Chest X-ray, AP view. Patient: 74 years old, sex M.
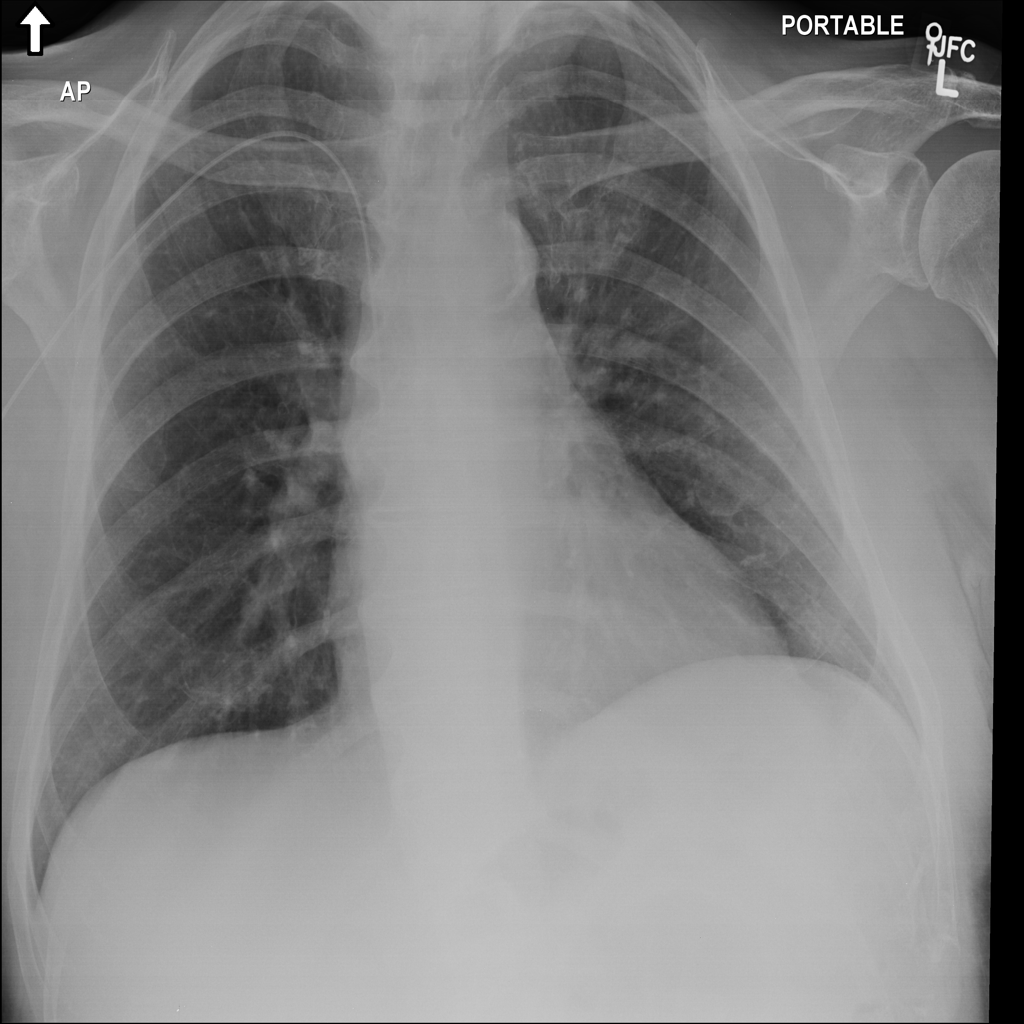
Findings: No Finding